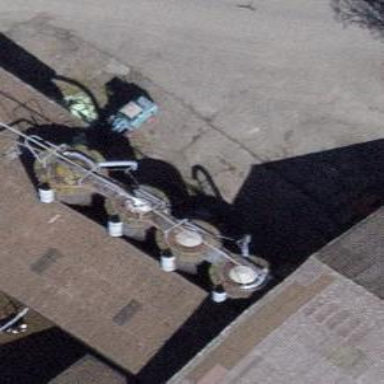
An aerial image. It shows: Silo.